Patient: sex M, age 42
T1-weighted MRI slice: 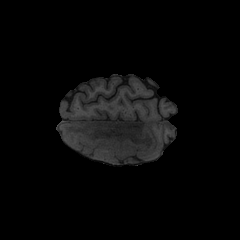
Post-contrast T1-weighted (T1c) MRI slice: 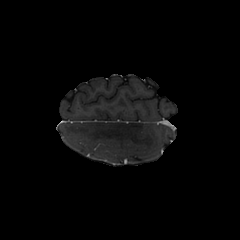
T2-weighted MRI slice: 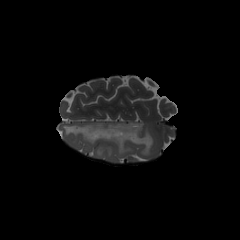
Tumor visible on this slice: yes
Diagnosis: Astrocytoma, IDH-mutant
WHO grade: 3